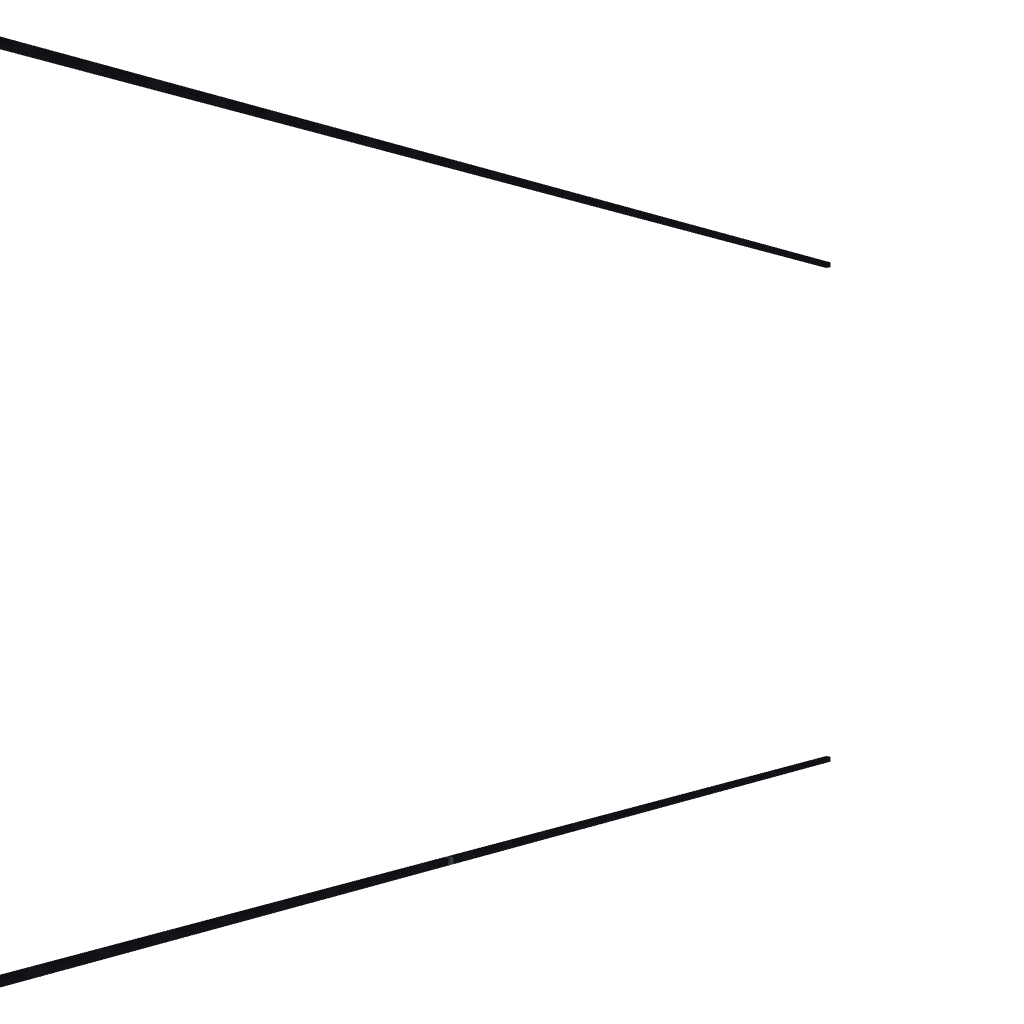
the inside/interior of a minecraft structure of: Minecraft Creeper Man